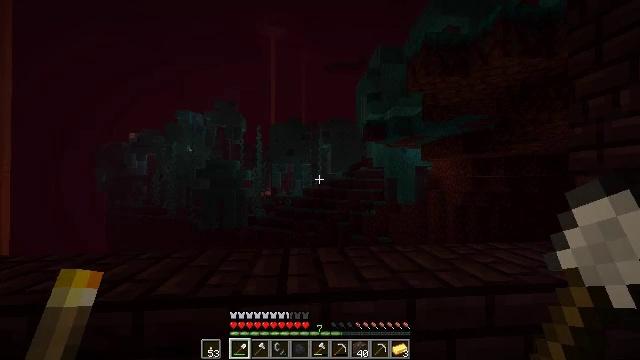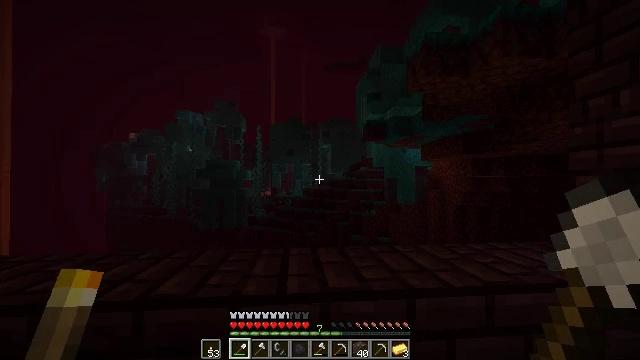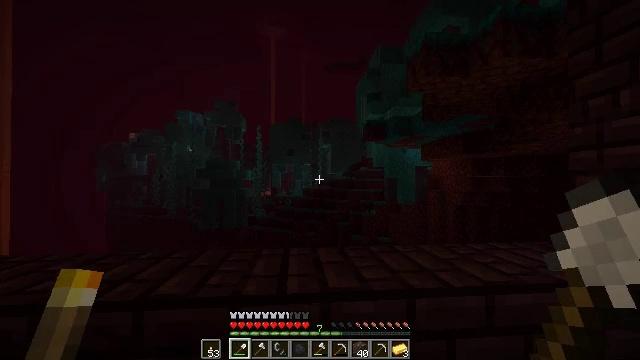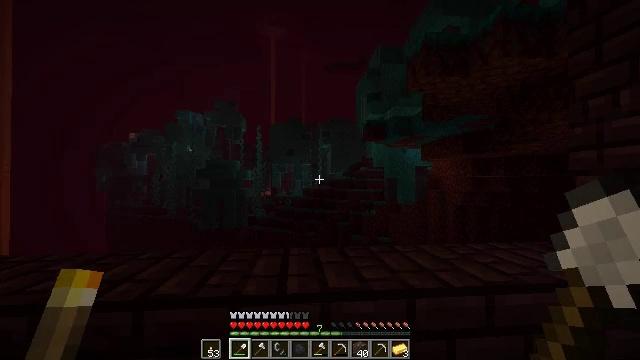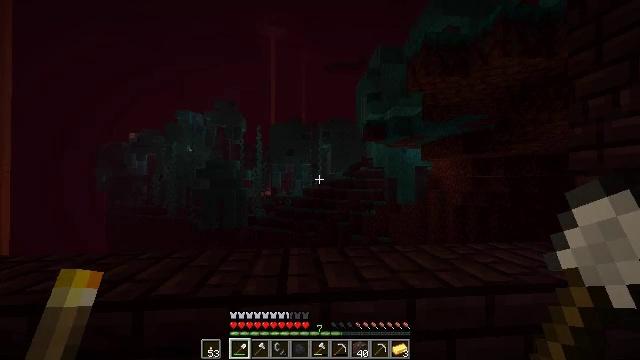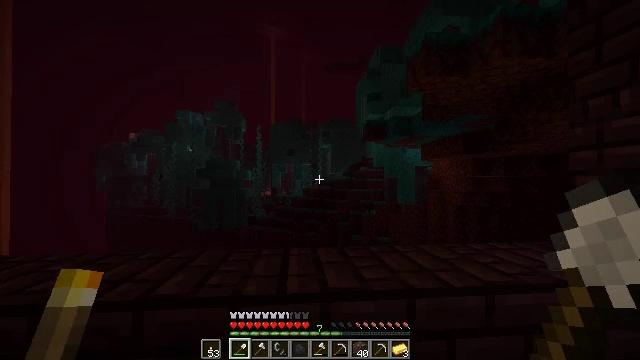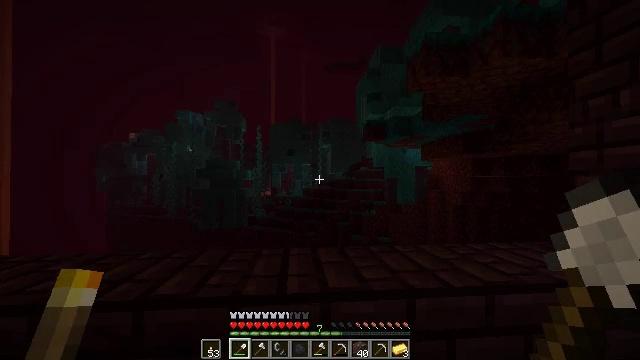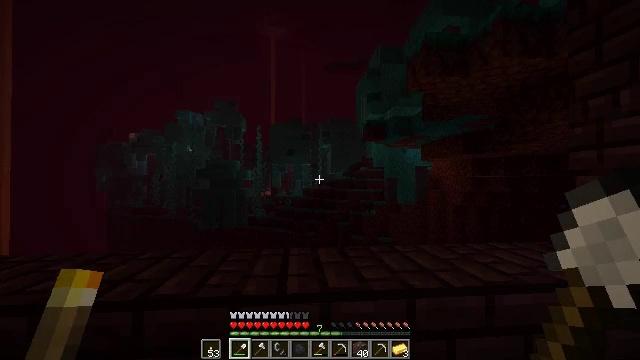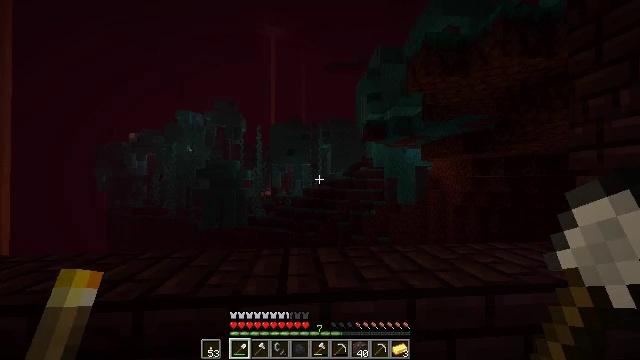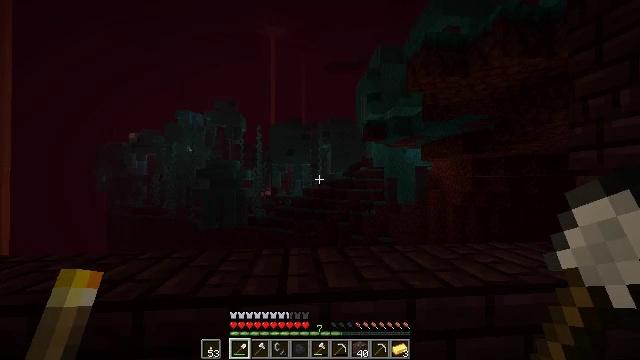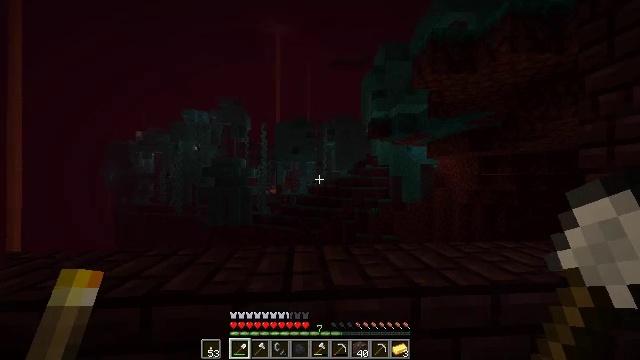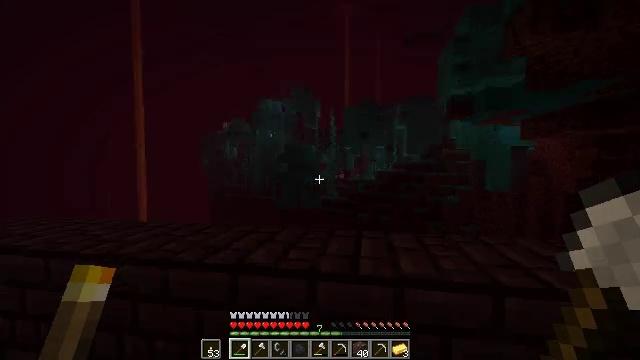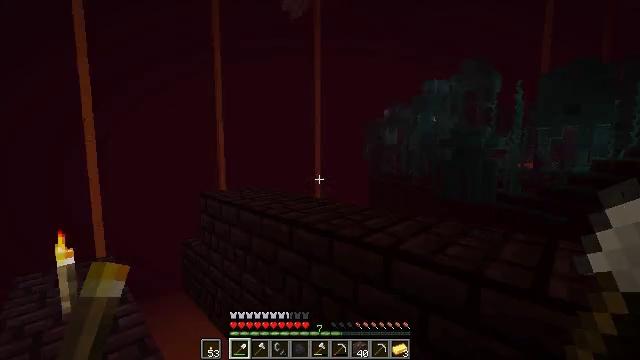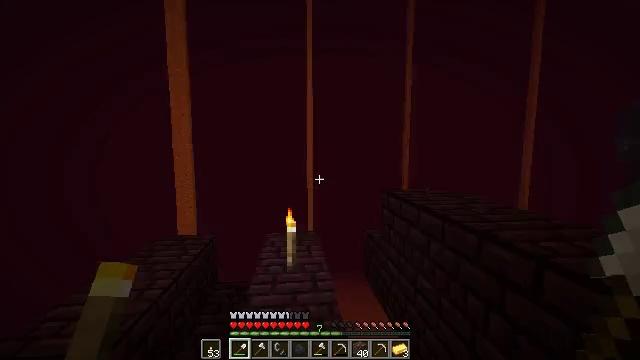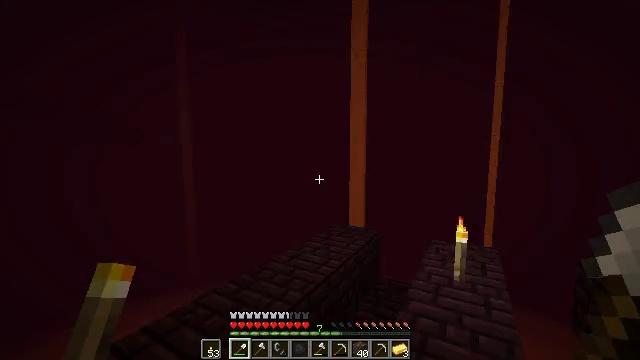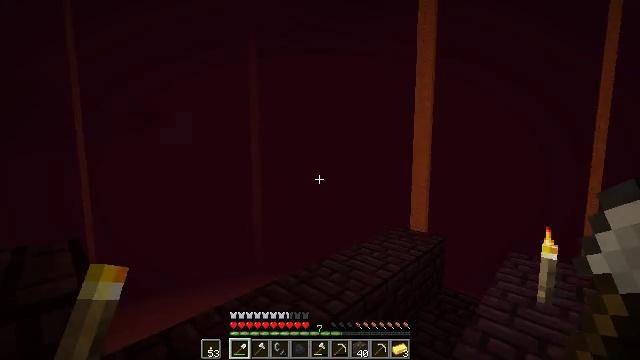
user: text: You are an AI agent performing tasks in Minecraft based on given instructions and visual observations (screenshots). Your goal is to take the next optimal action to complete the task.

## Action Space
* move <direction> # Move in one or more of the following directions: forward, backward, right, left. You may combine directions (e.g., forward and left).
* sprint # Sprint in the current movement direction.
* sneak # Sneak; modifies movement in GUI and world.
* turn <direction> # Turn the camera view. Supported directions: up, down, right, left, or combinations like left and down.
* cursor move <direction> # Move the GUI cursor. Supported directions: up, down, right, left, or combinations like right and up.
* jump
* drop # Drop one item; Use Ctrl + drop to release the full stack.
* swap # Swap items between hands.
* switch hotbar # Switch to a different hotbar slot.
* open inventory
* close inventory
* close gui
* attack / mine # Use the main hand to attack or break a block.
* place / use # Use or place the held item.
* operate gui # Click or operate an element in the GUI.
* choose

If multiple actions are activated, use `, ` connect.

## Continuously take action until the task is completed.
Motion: motion action
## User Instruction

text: Hunt the magma cube.
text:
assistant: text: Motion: no_op
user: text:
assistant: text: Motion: no_op
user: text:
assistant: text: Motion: no_op
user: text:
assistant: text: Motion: no_op
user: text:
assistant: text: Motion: no_op
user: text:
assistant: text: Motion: no_op
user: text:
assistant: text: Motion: no_op
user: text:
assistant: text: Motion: no_op
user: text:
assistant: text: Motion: no_op
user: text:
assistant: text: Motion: turn left
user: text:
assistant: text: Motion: turn left and down
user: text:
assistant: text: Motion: turn left and down
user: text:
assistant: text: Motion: turn left
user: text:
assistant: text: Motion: turn left
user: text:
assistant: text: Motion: turn left
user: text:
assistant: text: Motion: turn left
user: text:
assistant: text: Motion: no_op
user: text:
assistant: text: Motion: no_op
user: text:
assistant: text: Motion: no_op
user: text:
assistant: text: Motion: turn left
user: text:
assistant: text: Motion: turn left
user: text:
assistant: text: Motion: turn left and up
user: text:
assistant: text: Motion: turn left and up
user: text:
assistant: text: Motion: turn left
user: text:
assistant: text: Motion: no_op
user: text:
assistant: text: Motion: no_op
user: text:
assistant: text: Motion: no_op
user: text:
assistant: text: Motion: no_op
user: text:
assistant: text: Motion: no_op
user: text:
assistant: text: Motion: no_op